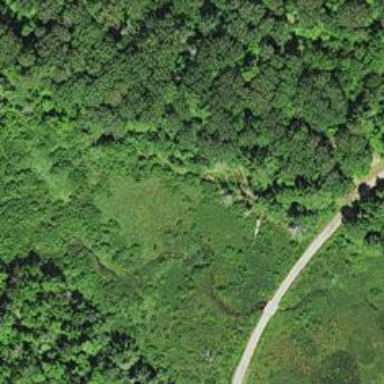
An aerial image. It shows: Abandoned railway with historical significance.